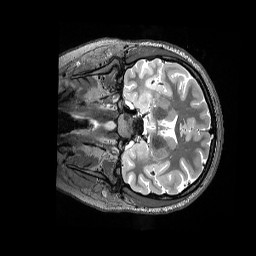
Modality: T2w
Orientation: coronal
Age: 25
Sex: female
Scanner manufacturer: siemens
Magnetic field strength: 3 T
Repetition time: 3.2 s
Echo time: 0.562 s